Question: I am trying to build a CoreData model similar to Twitter user when User can have many other users who follows him and many other users followed by him. I attached the model that I have tried to use but seems it is getting to complicating to retrieve followers.
What is the best way to deal with this situation?

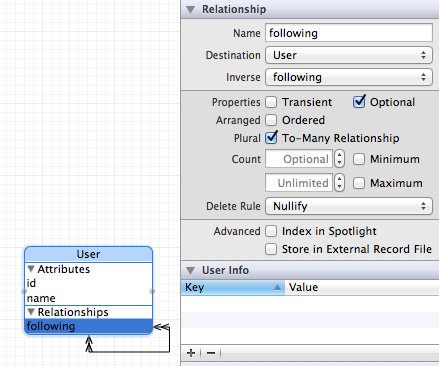
Answer: I think you need to create a second relationship ('followedBy') and make that the inverse.